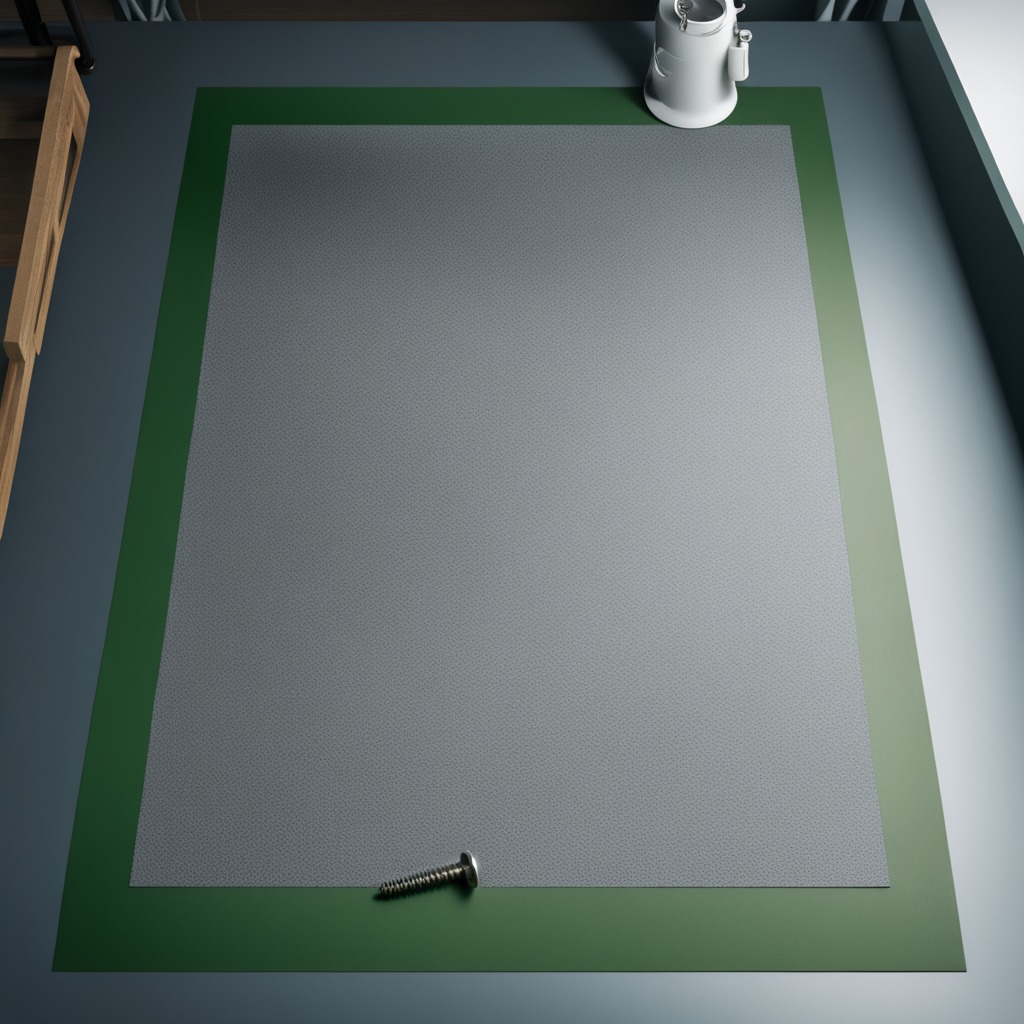
A metal screw lies on the tabletop.